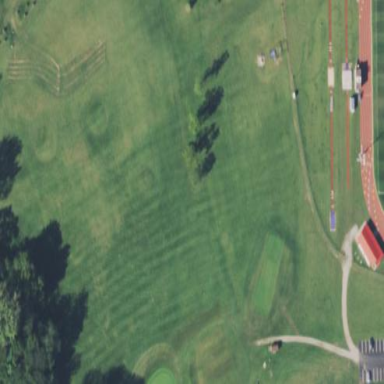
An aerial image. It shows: Grassy area used as driving range for golf.